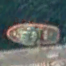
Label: civil